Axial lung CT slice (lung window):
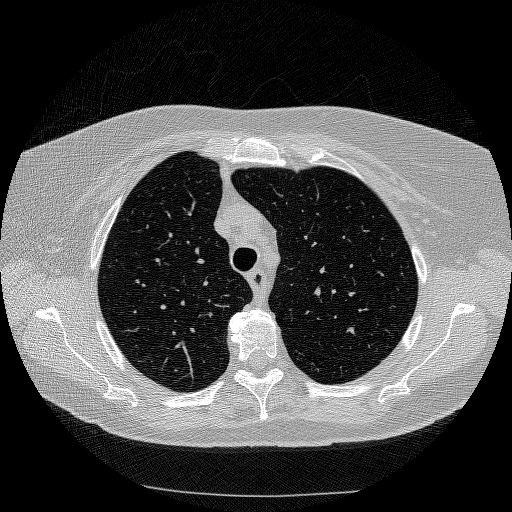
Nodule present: no